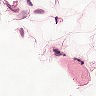
Metastatic tissue present: no